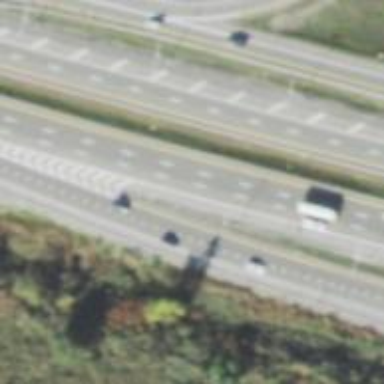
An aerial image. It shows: Motorway link.